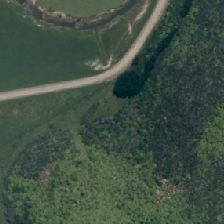
Land cover: herbaceous_freshwater_vege